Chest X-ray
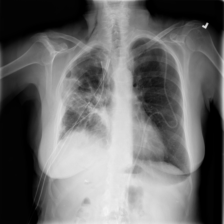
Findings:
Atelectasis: negative
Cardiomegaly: negative
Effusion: negative
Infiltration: positive
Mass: negative
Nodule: negative
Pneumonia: negative
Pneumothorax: positive
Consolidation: negative
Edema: negative
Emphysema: positive
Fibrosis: positive
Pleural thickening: negative
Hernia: negative